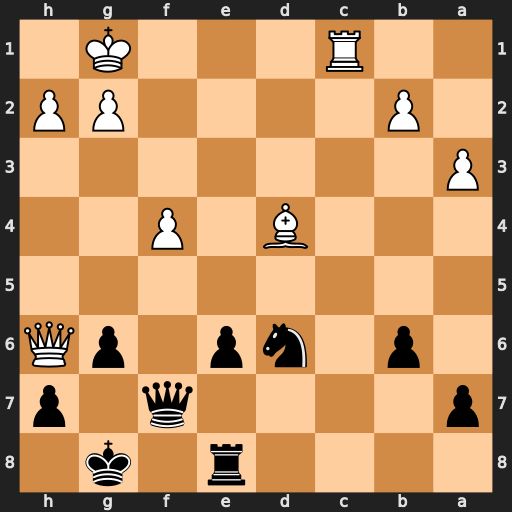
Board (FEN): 4r1k1/p4q1p/1p1np1pQ/8/3B1P2/P7/1P4PP/2R3K1
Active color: b
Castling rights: -
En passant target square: -
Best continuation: Nf5 Qh3 Nxd4